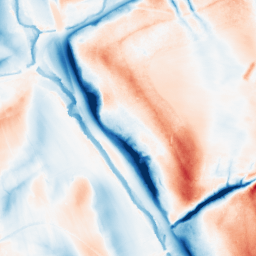
Category: classical
Decomposition family: gaussian_anisotropic
Decomposition parameters: sigma_x: 20
sigma_y: 2
Upsampling method: quintic
Upsampling parameters: scale: 4
Upsampling scale: 4